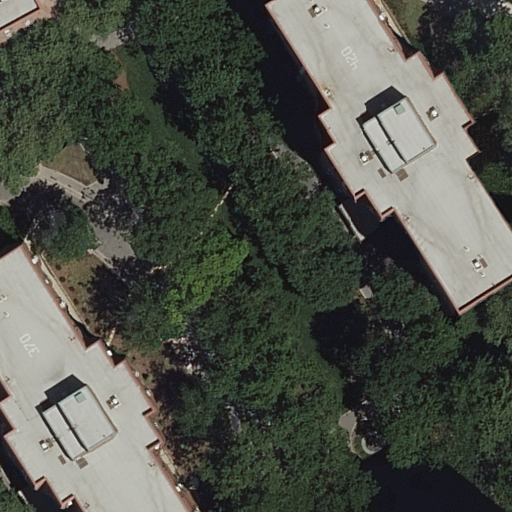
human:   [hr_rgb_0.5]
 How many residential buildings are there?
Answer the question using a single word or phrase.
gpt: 3

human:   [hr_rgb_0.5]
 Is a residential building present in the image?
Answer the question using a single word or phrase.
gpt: yes

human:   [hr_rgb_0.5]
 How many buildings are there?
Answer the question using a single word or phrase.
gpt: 3

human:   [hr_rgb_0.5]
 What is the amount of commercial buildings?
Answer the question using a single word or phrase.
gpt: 0

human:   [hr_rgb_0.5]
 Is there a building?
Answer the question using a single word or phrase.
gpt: yes

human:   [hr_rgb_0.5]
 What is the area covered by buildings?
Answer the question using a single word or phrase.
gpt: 2530m2

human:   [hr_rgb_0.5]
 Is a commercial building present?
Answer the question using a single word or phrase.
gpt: no

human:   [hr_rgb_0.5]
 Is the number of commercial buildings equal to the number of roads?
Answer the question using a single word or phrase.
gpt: no

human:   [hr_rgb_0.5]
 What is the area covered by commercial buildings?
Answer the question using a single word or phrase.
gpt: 0m2

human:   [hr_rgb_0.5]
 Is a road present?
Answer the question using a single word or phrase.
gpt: yes

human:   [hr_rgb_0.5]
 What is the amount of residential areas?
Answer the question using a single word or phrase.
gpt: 1

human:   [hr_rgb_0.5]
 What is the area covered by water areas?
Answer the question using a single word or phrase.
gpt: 0m2

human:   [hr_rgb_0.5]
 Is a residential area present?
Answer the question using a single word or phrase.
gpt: yes

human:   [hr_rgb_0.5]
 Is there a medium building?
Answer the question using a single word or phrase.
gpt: no

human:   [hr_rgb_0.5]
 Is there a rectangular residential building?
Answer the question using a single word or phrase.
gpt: yes

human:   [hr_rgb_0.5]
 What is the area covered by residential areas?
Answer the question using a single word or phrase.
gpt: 9624m2

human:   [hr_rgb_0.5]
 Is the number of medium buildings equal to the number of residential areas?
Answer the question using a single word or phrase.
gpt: no

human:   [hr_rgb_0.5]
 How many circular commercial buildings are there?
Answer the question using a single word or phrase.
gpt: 0

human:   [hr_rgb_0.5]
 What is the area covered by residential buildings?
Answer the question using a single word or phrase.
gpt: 2530m2

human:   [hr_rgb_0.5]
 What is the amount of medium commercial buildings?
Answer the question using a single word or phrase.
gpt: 0

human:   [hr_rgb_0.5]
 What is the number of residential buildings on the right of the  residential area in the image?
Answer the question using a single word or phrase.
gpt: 0

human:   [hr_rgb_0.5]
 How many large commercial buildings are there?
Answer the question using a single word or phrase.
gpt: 0

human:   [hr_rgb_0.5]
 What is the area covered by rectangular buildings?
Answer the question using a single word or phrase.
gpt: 35m2

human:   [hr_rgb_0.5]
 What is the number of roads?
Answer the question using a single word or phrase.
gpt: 5

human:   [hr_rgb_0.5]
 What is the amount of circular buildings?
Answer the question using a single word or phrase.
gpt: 0

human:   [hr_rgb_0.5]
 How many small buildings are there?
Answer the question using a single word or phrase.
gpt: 1

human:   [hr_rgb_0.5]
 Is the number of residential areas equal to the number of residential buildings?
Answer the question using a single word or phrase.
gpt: no

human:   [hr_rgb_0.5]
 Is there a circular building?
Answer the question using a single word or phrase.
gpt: no

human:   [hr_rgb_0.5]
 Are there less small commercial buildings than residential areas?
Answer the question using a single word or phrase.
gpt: yes

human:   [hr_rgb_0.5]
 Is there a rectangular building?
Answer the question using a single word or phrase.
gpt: yes

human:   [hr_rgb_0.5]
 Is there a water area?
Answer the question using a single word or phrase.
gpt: no

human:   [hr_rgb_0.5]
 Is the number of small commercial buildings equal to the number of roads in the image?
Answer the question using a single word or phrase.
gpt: no

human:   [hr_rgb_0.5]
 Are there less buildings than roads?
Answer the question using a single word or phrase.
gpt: yes

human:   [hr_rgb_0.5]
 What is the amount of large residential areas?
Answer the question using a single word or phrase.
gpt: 1

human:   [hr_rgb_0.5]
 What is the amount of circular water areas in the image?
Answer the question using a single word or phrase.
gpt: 0

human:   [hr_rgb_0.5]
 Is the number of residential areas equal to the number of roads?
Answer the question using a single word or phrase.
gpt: no

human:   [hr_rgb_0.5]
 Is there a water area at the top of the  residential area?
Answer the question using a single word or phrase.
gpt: no

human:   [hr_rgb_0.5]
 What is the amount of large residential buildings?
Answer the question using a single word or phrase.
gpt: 2

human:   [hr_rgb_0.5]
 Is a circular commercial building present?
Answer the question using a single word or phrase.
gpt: no

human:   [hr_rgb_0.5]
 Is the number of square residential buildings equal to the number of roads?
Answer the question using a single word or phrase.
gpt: no

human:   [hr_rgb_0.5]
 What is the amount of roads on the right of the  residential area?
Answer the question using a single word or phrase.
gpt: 0

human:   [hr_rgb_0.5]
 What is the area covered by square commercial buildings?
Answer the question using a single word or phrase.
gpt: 0m2

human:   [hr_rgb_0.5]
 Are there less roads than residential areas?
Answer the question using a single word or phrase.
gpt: no

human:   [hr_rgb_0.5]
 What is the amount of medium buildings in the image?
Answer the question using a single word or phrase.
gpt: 0

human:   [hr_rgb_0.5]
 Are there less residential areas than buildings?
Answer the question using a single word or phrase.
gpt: yes

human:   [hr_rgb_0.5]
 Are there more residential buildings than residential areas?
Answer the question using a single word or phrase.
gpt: yes

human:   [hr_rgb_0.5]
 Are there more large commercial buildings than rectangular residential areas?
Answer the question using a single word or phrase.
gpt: no

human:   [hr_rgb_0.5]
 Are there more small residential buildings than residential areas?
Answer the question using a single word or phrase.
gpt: no

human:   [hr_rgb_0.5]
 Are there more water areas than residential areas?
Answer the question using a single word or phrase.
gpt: no

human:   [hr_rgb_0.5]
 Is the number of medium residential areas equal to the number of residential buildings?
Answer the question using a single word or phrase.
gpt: no

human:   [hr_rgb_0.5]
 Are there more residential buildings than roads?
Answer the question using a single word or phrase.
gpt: no

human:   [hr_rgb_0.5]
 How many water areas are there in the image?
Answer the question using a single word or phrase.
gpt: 0

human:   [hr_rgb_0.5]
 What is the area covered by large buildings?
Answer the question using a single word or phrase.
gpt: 2495m2

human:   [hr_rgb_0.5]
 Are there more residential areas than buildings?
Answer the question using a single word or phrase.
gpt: no

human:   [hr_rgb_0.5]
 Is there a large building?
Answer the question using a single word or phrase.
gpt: yes

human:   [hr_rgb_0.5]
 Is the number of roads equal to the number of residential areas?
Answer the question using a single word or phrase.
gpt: no

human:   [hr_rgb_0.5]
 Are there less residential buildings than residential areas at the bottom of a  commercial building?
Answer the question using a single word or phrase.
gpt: no

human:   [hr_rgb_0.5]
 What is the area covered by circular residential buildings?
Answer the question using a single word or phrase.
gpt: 0m2

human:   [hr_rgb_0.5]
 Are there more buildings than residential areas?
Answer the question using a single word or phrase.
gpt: yes

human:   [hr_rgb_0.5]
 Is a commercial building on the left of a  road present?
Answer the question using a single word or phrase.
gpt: no

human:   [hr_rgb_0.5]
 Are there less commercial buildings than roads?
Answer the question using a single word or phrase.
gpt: yes

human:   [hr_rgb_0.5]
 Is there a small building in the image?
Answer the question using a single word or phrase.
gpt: yes

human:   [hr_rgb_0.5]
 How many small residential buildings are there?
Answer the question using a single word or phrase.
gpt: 1

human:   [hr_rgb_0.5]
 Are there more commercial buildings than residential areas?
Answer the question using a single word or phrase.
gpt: no